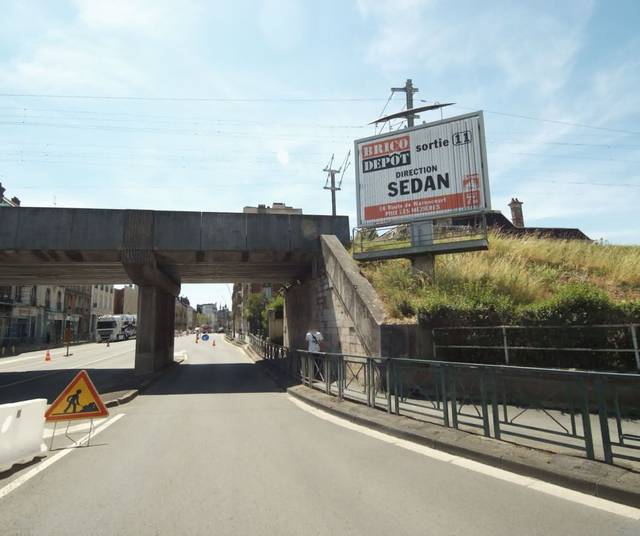
Region: France
Coordinates: 49.766, 4.719